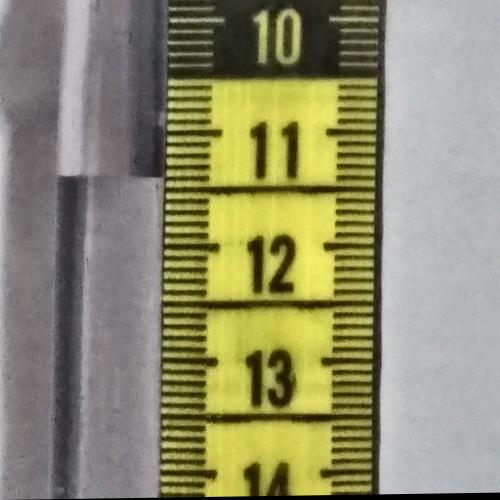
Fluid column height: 11.4 cm